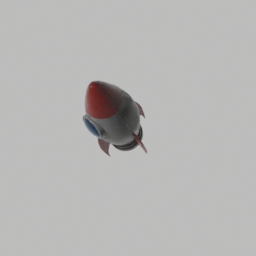
Label: decoration